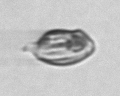
Label: Katodinium_or_Torodinium